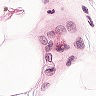
Metastatic tissue present: no